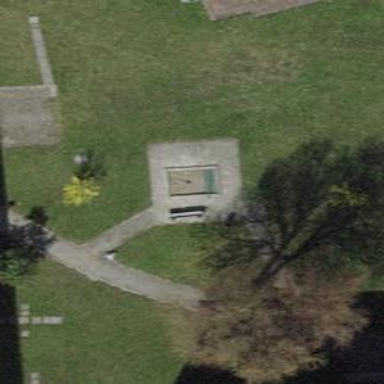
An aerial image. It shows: Sandpit at the playground.